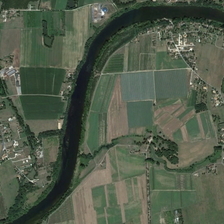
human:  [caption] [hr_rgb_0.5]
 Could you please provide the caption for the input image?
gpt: a river flows through the farmland .

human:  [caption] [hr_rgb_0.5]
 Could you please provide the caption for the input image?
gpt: the farmland on both sides of the river is very broad .

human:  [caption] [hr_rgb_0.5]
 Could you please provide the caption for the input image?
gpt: a river flows through the farmland .

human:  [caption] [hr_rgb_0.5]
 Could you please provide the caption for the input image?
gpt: the farmland on both sides of the river is very broad .

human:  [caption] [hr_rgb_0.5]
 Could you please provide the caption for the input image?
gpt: a river flows through the farmland .